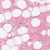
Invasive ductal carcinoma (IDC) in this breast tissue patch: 0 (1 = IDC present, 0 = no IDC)